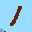
Label: 1